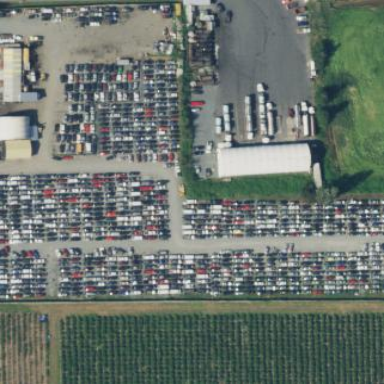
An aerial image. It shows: Industrial area designated for auto wrecking.